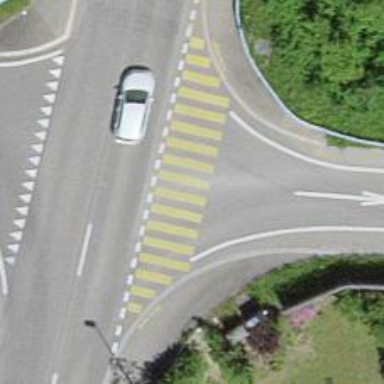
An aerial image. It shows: Uncontrolled zebra crossing on the road.